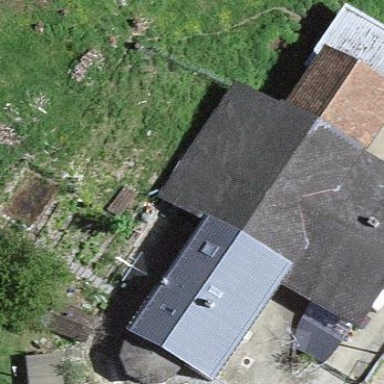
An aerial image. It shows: Farm building.